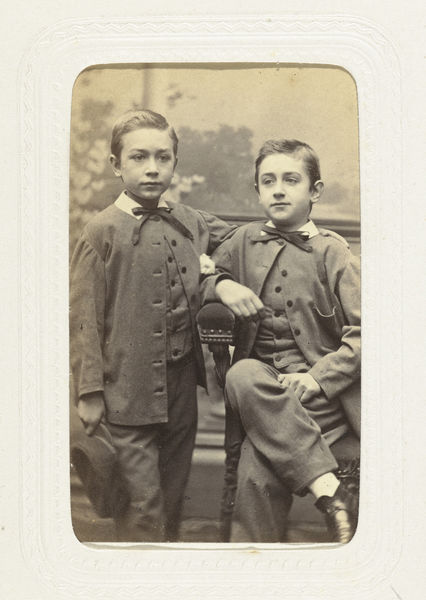
Titel: Studioportret van een twee jongetjes in dezelfde kleding
Künstler: Albert Greiner
Standort: Amsterdam
Institution: Rijksmuseum
Schlagwörter: weiß, menschen, hut, schwarz, stuhl, schleife, anzug, anzüge, hemd, jacke, kappe, mütze, arm, kleidung, kragen, portrait, porträt, sessel, sitzend, stehend, kind, schulter, kinder, jungen, knaben, vergilbt, inszenierung, seitenscheitel, junge, fein, fliege, schick, jacket, weste, kurze haare, geschwister, foto, umarmen, doppelbildnis, jungs, schwarzweiß, sonntag, photo, brav, schildmütze, brüder, fotographie, umrandet, eingerahmt, daguerrotypie, zwillinge, schluter, stihl, zweireiher, adrett, armlehme